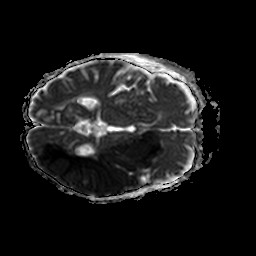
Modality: ADC
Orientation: axial
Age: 64
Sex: female
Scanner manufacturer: philips
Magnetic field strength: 1.5 T
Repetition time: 4.741 s
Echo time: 0.07764 s